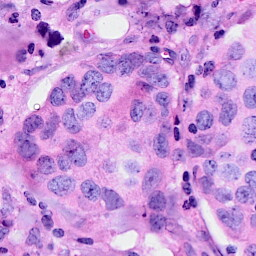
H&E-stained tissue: Breast